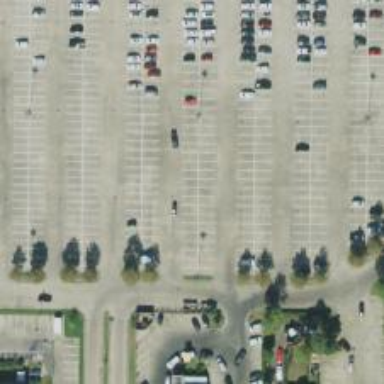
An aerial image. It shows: Parking space is available.